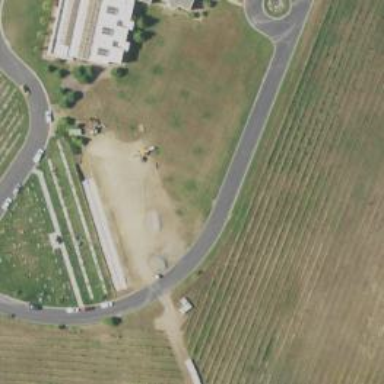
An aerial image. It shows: Vineyard with grape crops.